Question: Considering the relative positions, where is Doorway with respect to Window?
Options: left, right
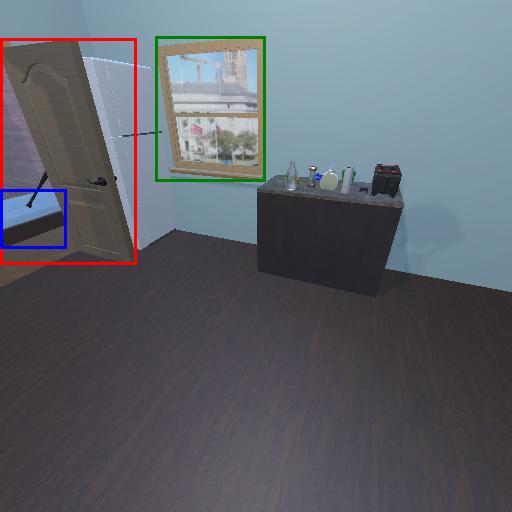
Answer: left